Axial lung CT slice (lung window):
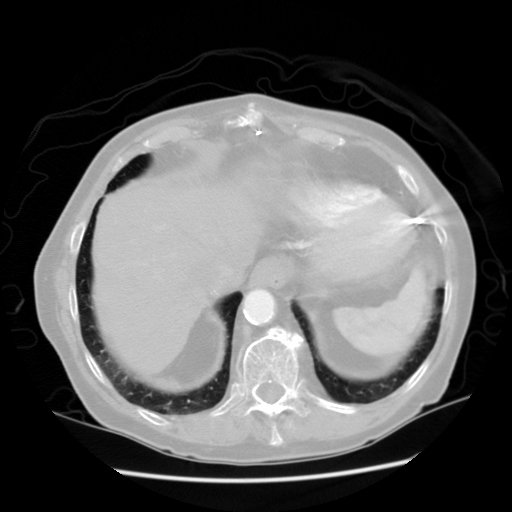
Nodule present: no